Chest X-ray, AP view. Patient: 30 years old, sex F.
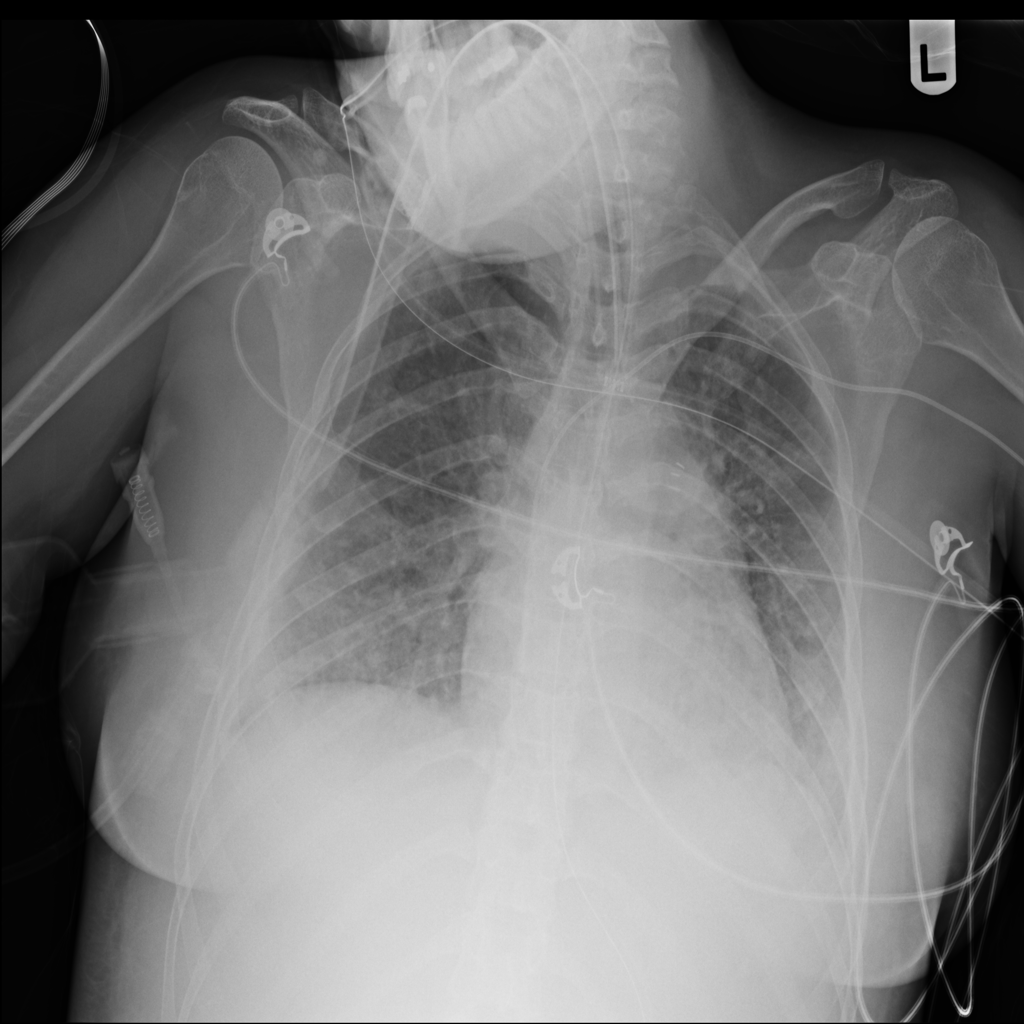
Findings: Nodule